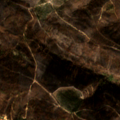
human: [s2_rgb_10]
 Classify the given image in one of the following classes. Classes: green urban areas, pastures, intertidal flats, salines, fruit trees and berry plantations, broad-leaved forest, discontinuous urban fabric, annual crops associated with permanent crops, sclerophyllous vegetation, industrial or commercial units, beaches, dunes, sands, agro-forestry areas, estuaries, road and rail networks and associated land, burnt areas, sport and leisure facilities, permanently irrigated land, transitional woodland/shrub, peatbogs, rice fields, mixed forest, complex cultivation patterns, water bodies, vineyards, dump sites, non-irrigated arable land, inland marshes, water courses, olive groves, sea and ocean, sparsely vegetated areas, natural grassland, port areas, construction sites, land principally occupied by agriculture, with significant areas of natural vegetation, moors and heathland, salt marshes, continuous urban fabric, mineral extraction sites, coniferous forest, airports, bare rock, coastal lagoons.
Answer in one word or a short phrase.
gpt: complex cultivation patterns, coniferous forest, moors and heathland, transitional woodland/shrub